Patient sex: M
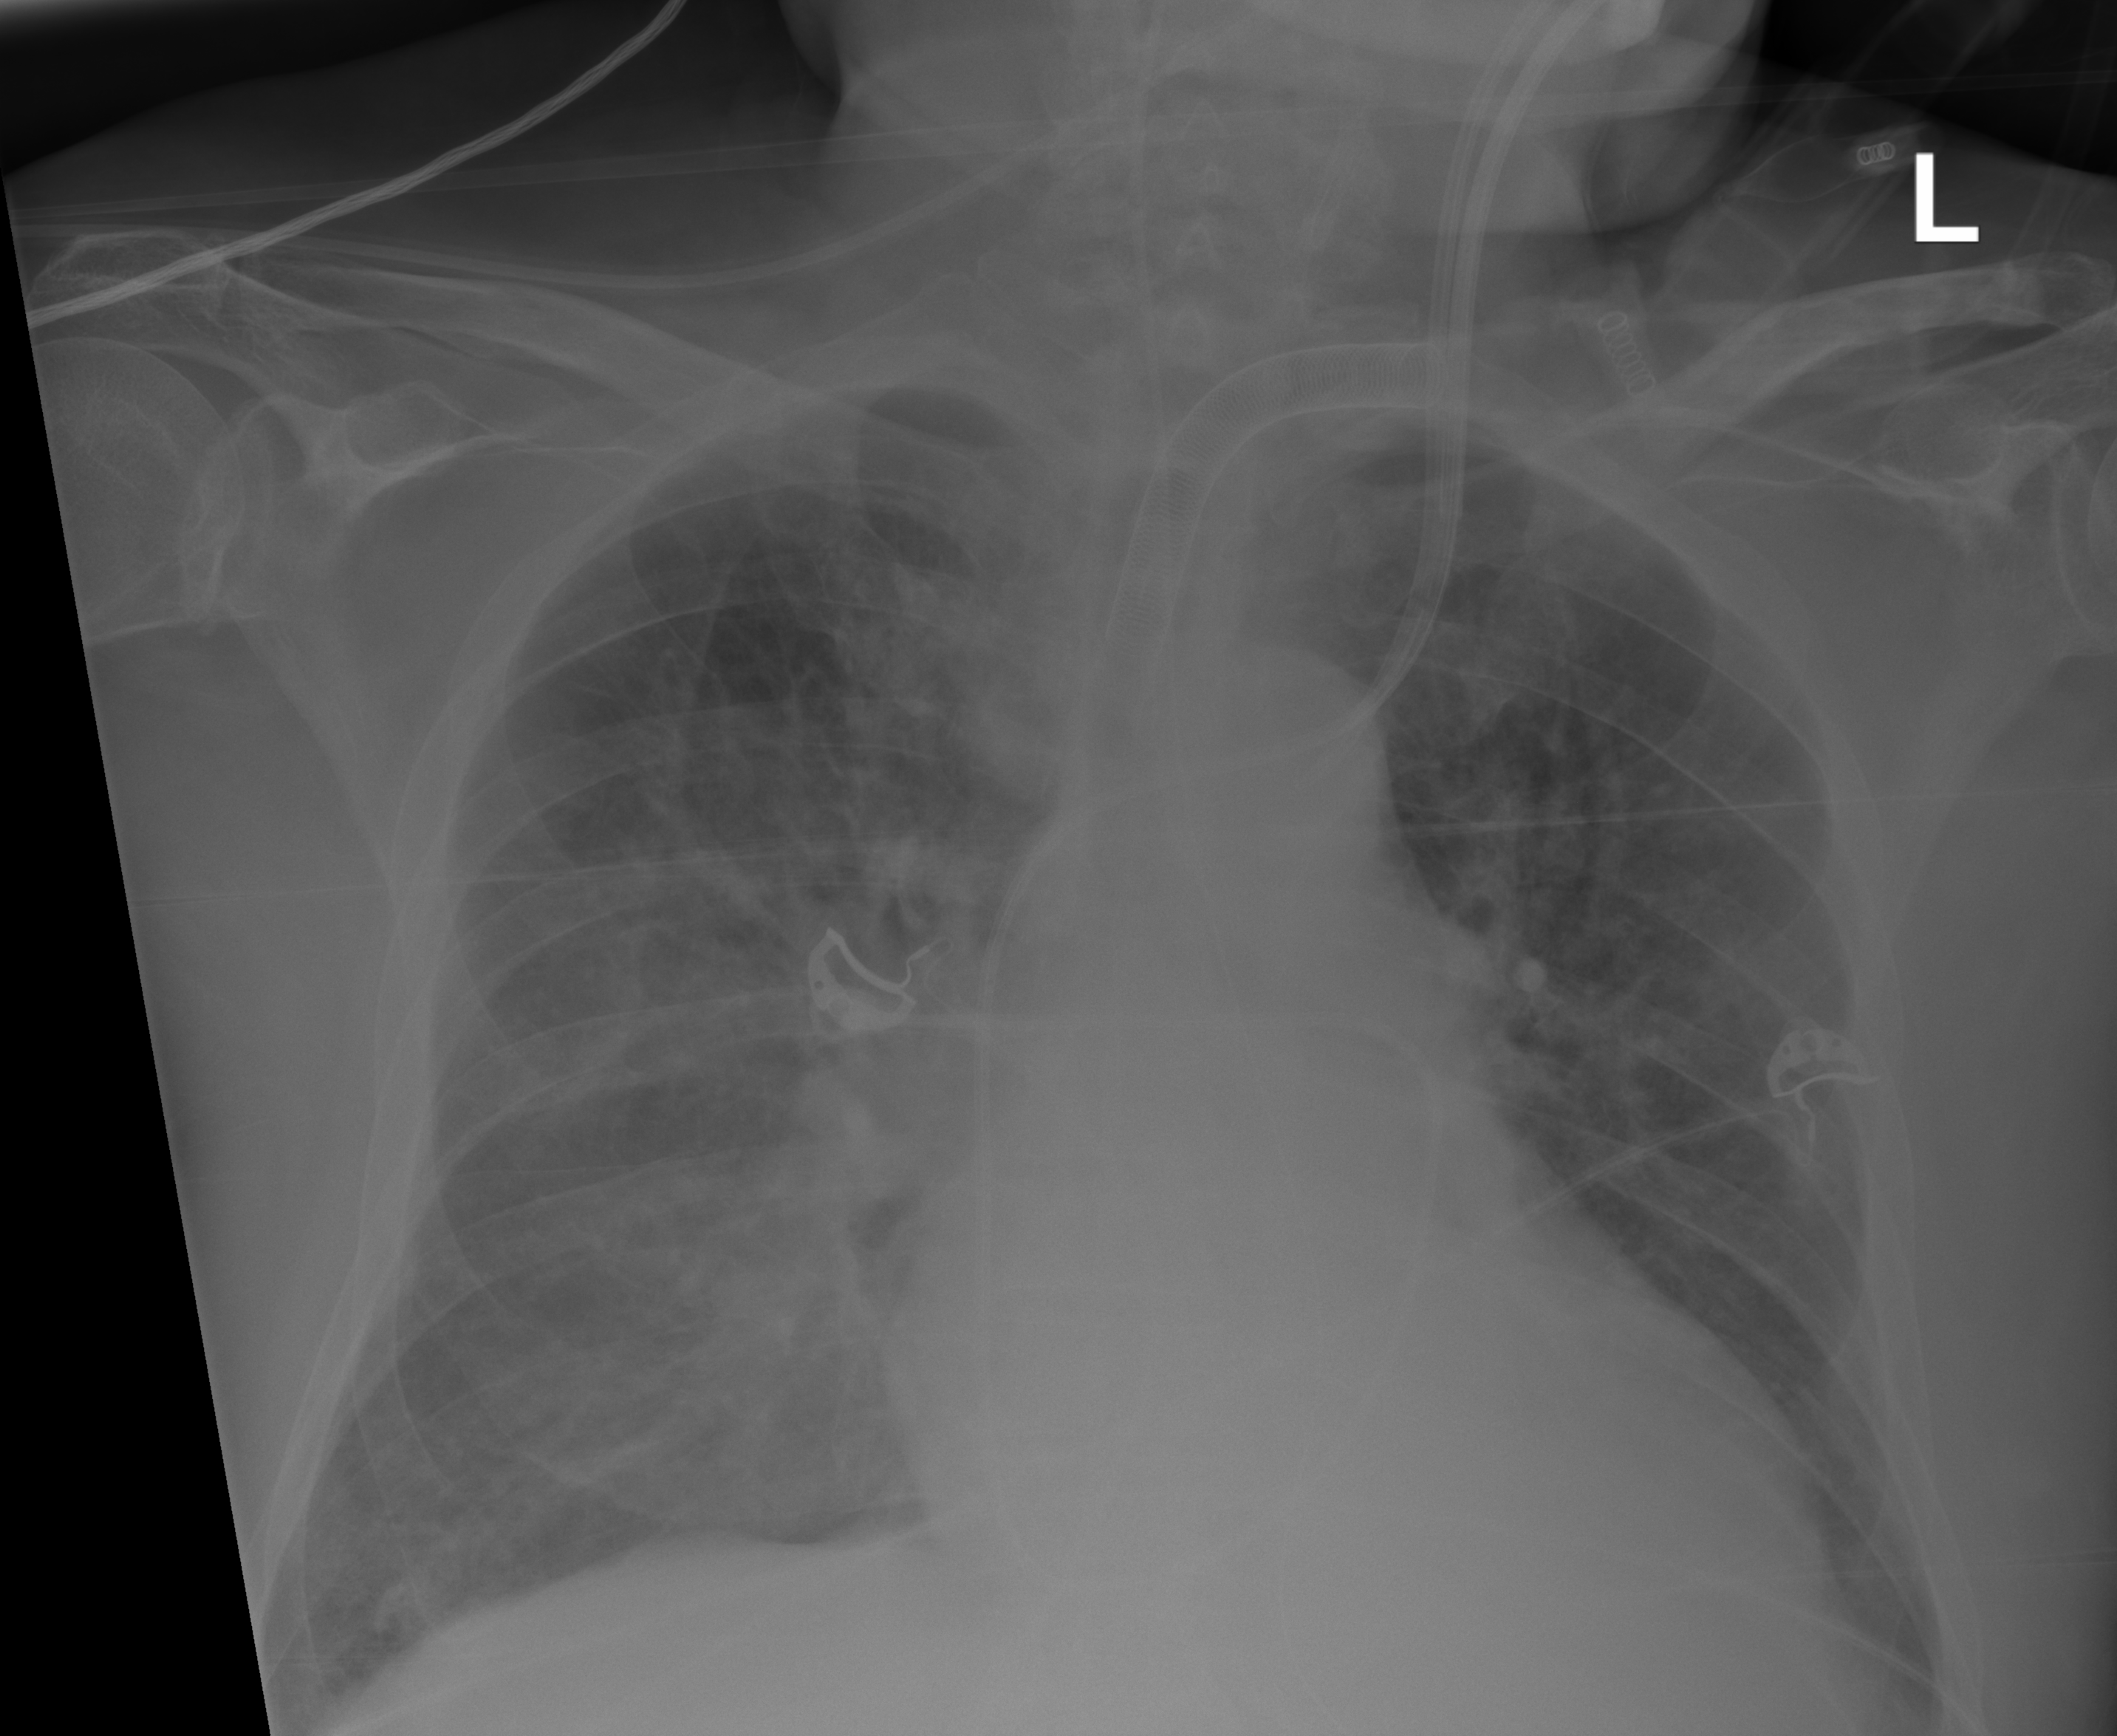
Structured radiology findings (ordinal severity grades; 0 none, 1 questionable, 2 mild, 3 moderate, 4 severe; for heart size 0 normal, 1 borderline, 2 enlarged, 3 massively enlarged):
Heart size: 2
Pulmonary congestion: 2
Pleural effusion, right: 0
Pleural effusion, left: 2
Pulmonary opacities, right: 2
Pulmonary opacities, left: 2
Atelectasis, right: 2
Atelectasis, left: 0